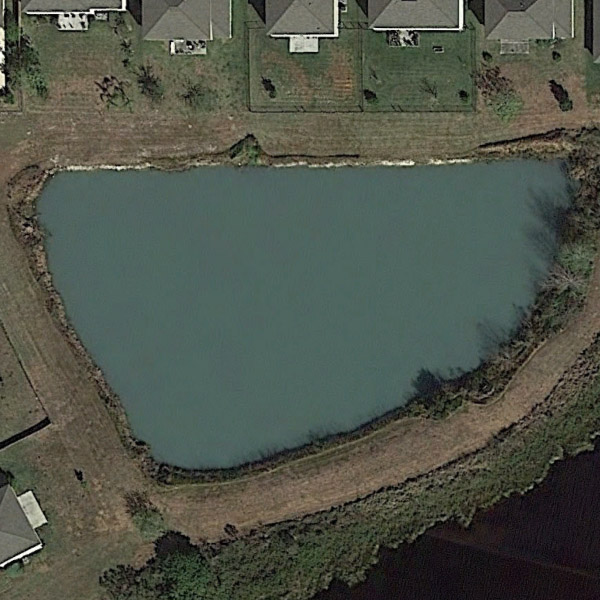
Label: Pond